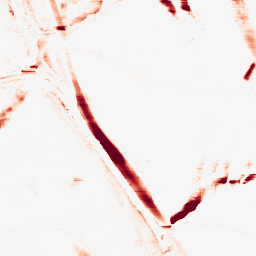
Category: morphological
Decomposition family: morphological_rect
Decomposition parameters: operation: opening
width: 20
height: 3
Upsampling method: quartic
Upsampling parameters: scale: 8
Upsampling scale: 8